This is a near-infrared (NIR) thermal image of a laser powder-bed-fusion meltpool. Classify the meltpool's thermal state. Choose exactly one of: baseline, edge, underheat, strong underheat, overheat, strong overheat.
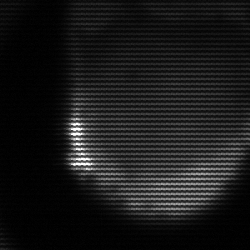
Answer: edge